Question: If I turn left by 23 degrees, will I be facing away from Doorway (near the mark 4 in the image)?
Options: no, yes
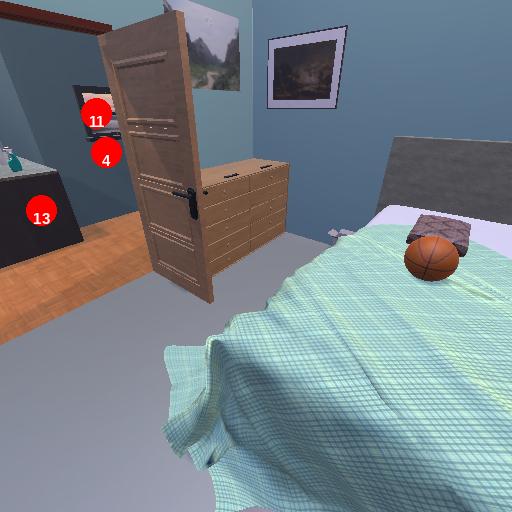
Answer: no